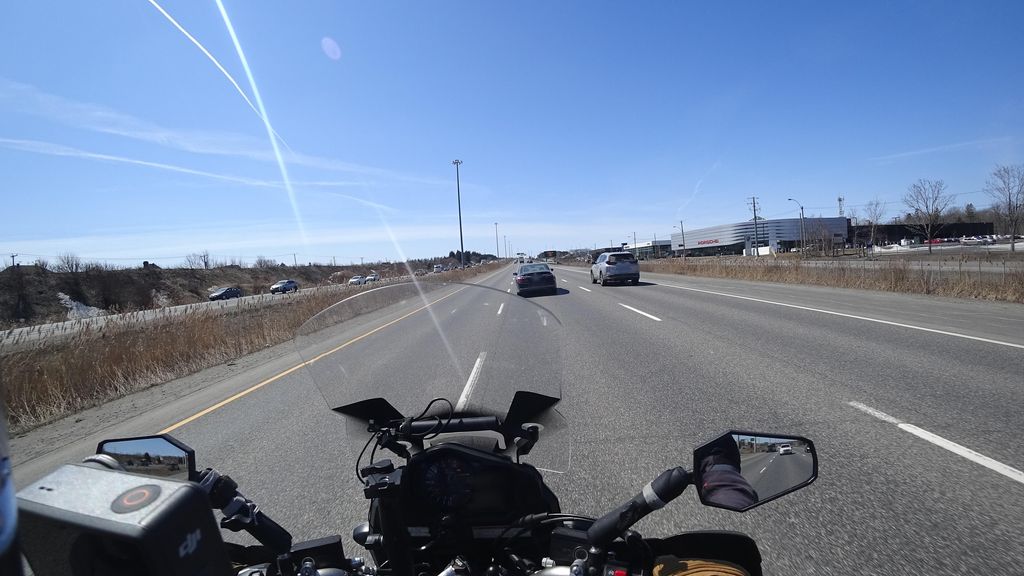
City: quebec_city